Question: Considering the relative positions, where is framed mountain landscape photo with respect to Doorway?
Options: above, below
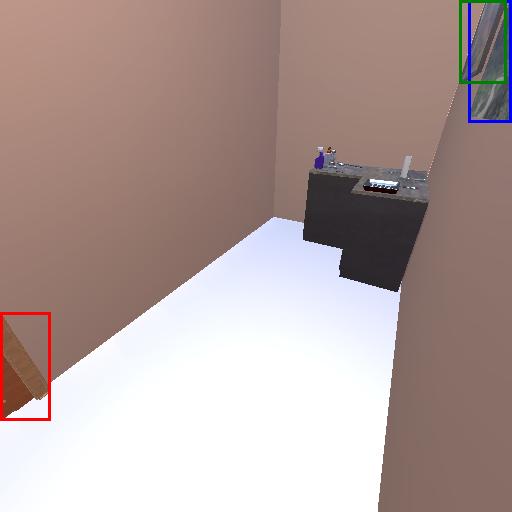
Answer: above